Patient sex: F
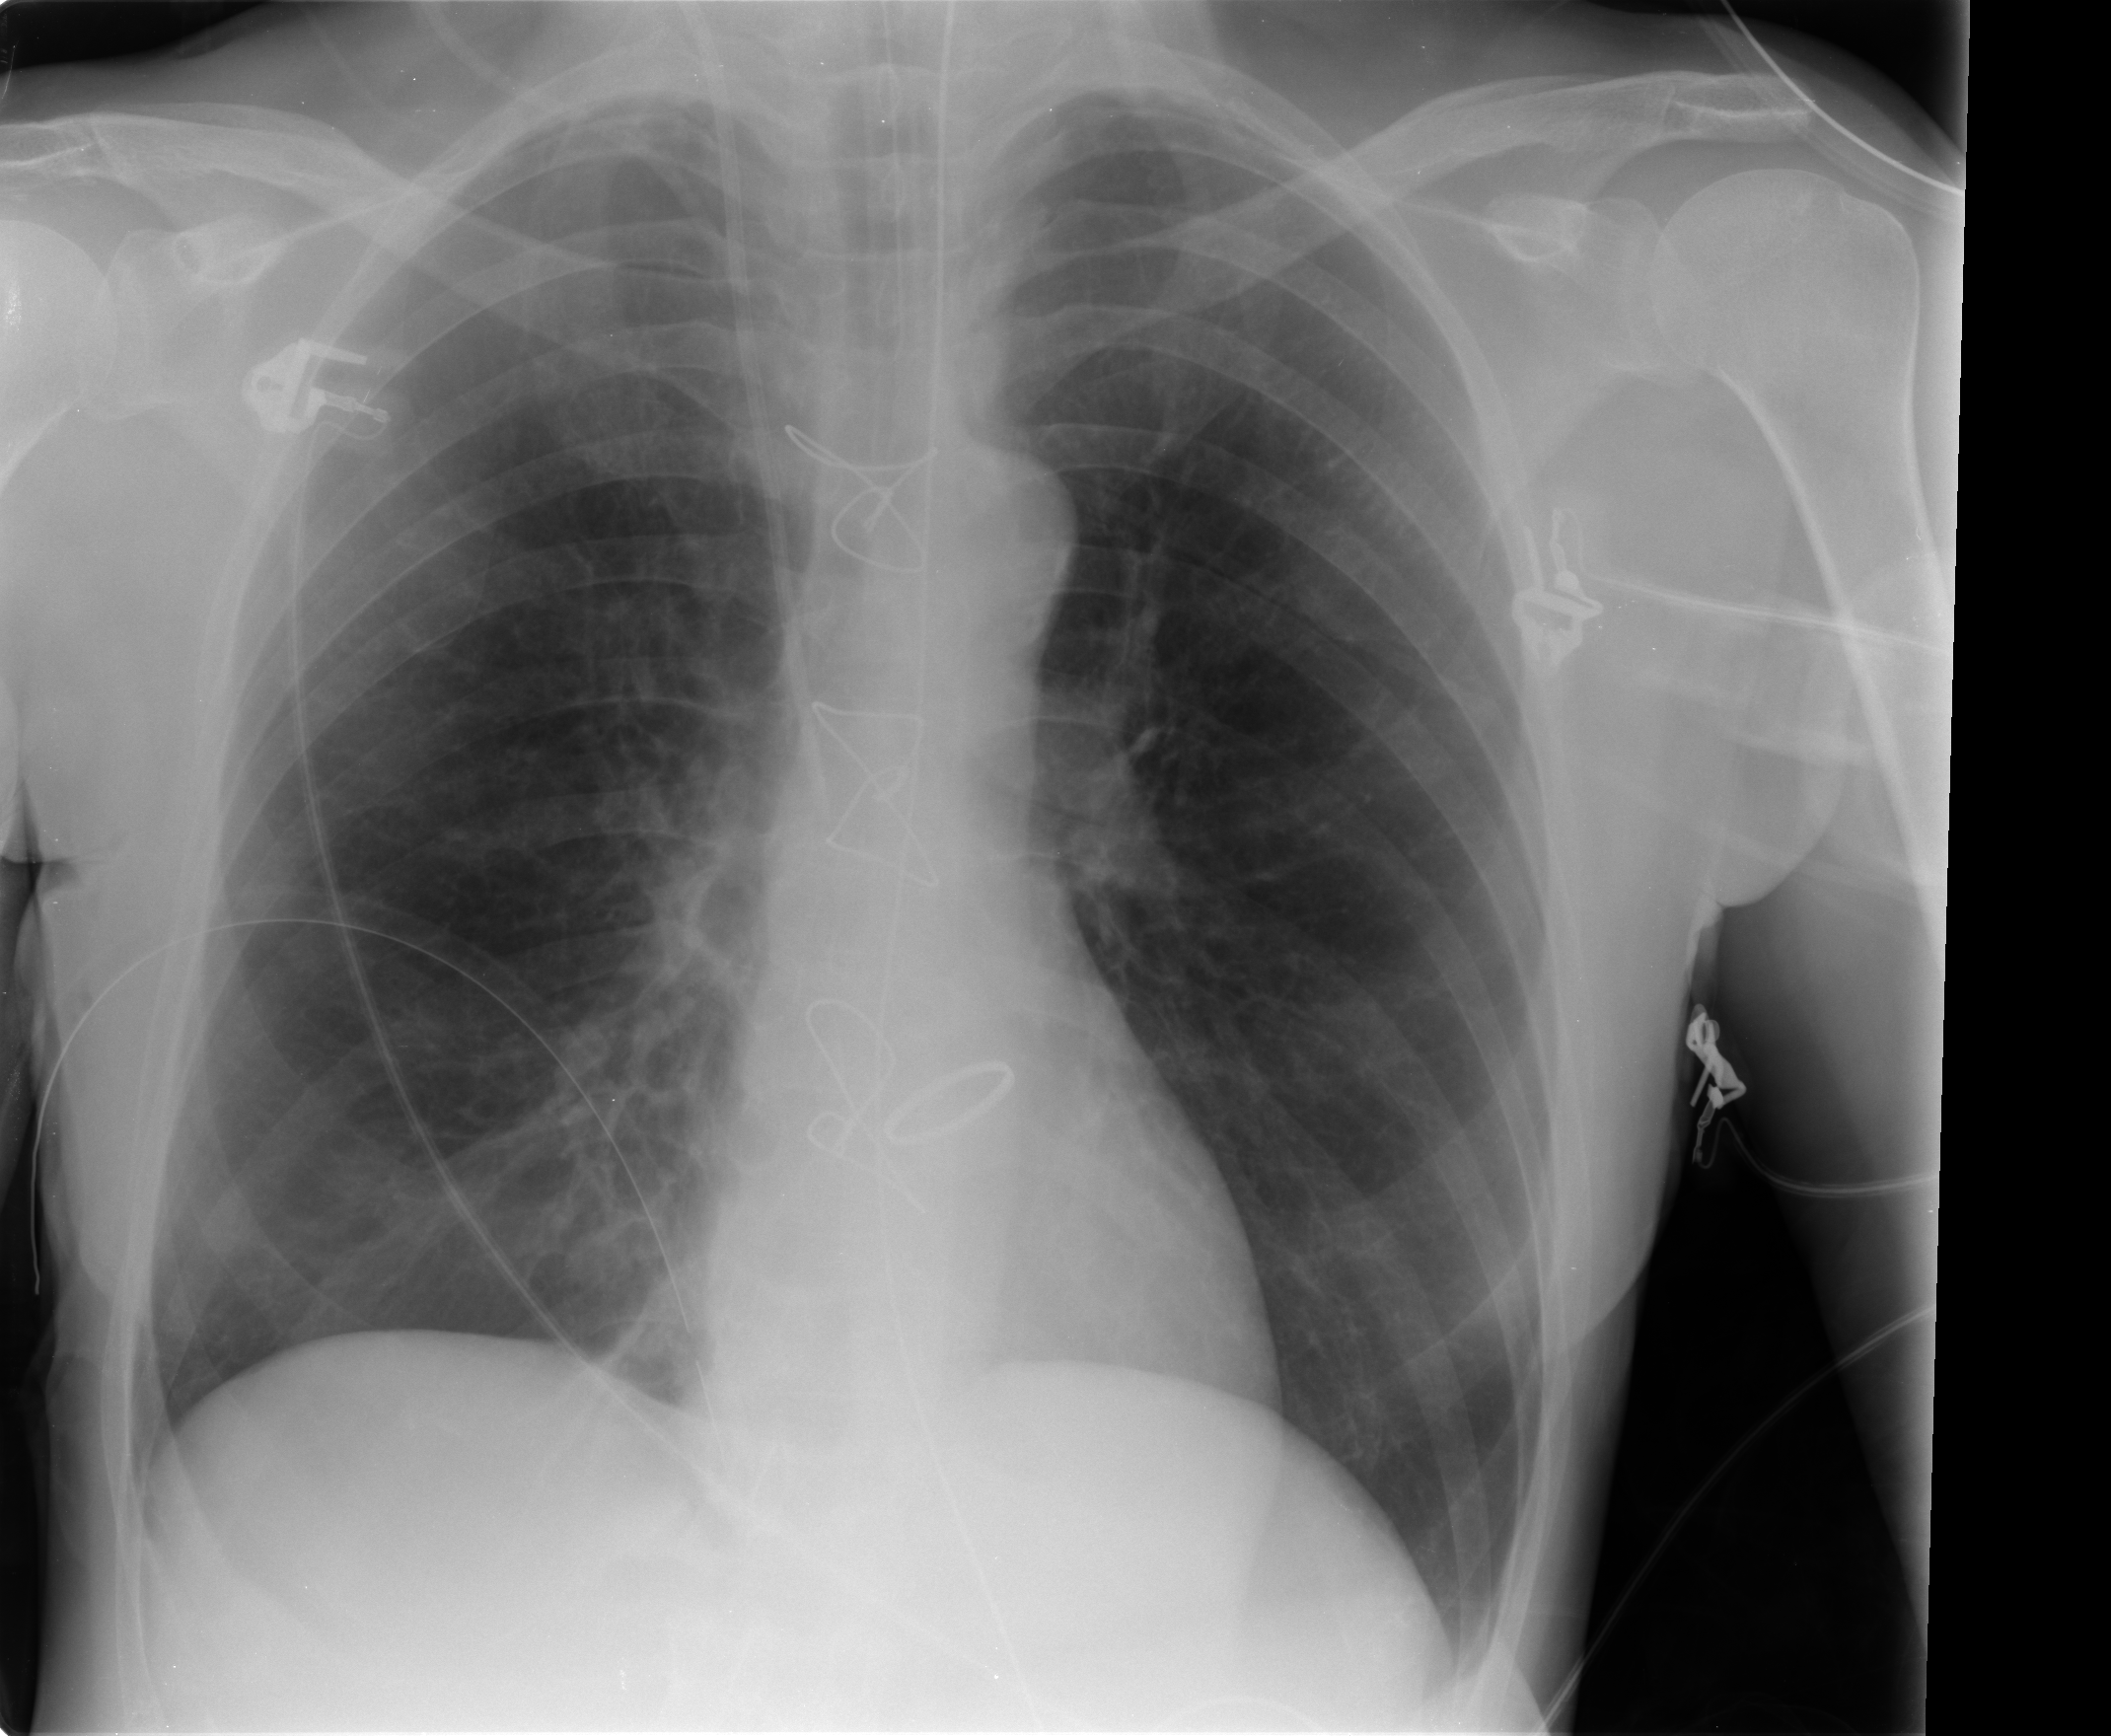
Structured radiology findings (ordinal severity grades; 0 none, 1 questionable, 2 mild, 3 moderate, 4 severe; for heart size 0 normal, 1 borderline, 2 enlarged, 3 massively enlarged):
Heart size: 0
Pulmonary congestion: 0
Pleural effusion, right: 0
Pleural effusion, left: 0
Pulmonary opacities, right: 0
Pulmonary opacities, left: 0
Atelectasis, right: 1
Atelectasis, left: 0